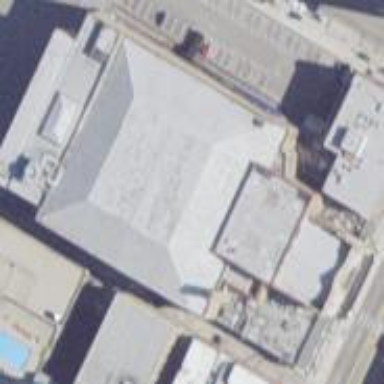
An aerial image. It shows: Theater building.